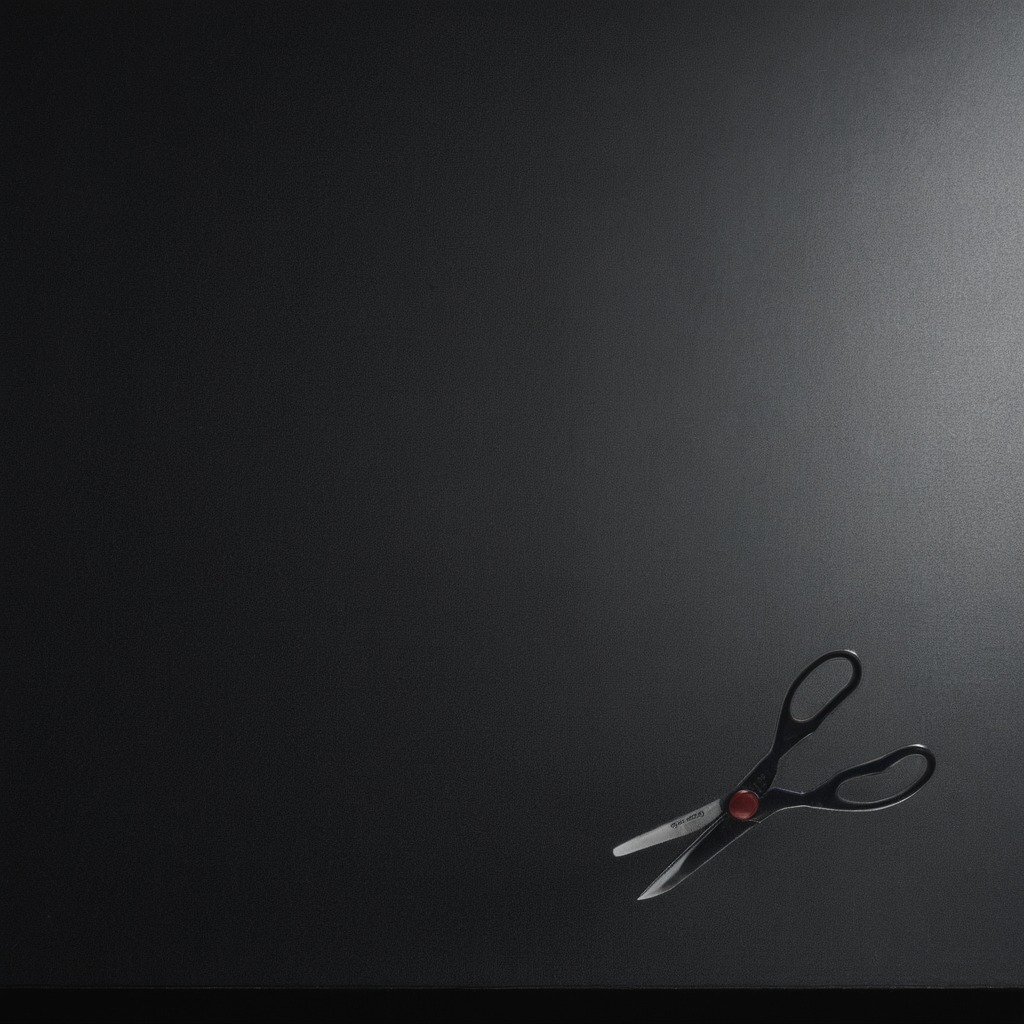
A scissor is lying on the tabletop.